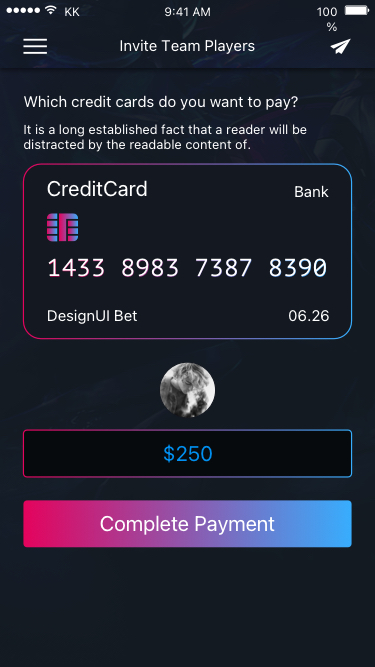
Text in this UI design:
9:41 AM
KK
100%
Invite Team Players
Complete Payment
Which credit cards do you want to pay?
It is a long established fact that a reader will be distracted by the readable content of.
CreditCard
Bank
1433 8983 7387 8390
06.26
DesignUI Bet
$250